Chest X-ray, AP view. Patient: 59 years old, sex F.
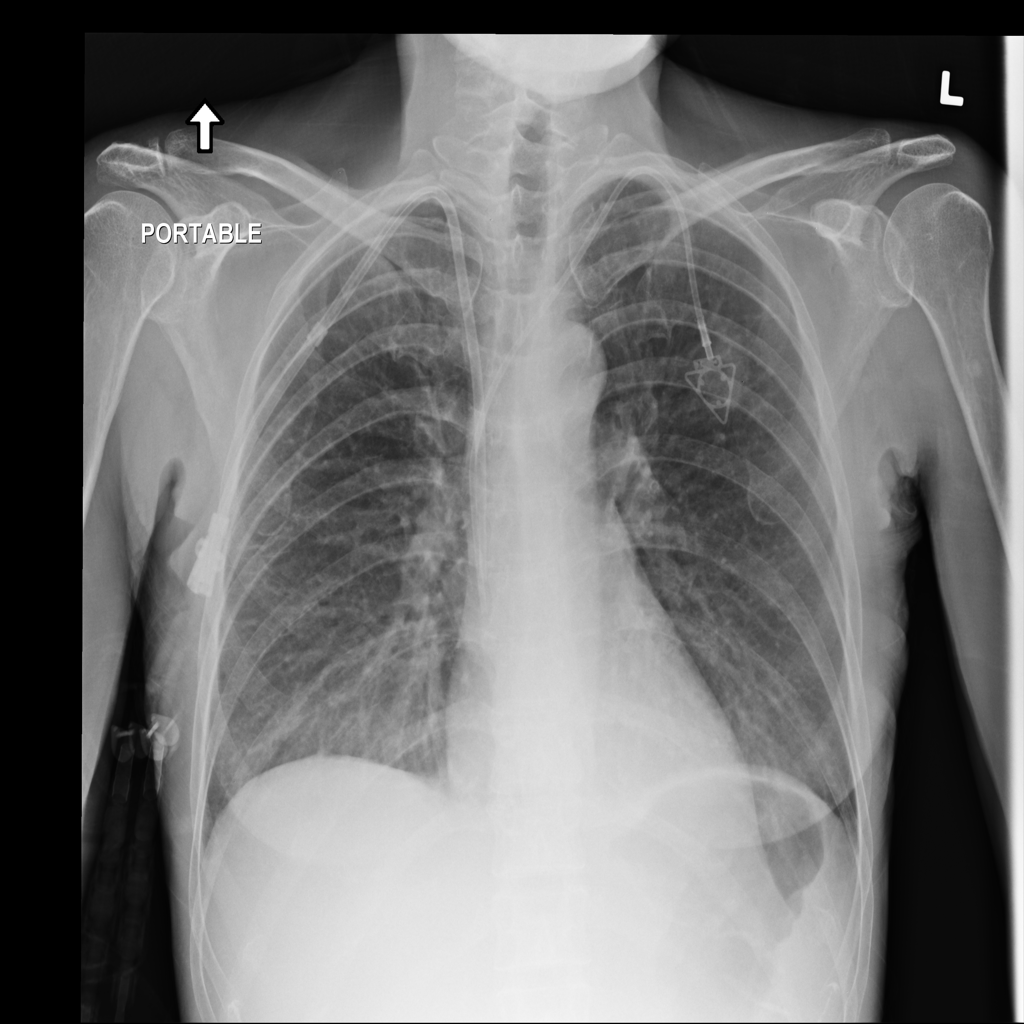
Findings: No Finding